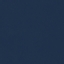
Land use / land cover class: SeaLake